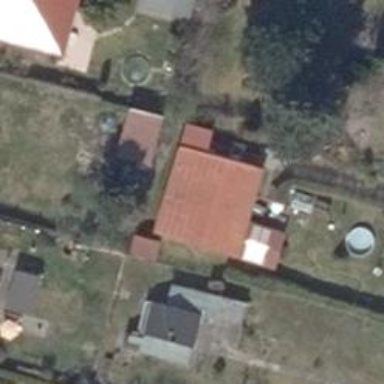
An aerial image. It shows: Detached building with gabled roof.